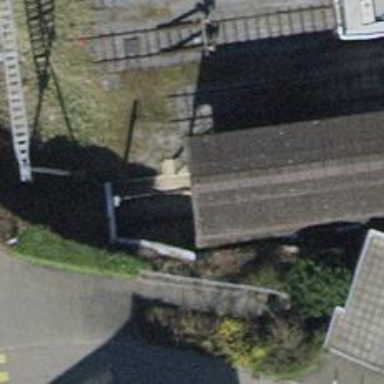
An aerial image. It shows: Single-track electrified railway service yard with contact line for trains.